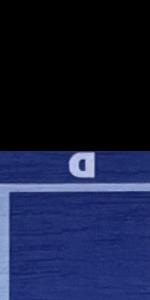
Label: Empty